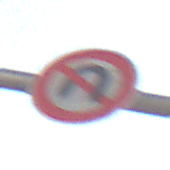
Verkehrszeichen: VerbotWenden
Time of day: MorningAfternoon
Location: Outdoor (Nature)
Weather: Clear
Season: Winter
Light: Natural